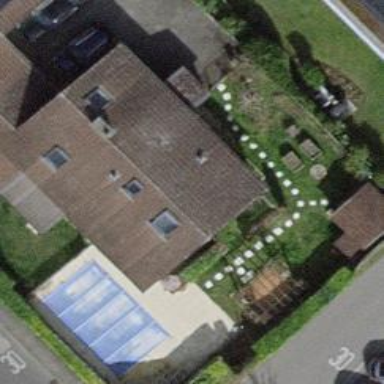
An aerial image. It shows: Garden enclosed by fence.